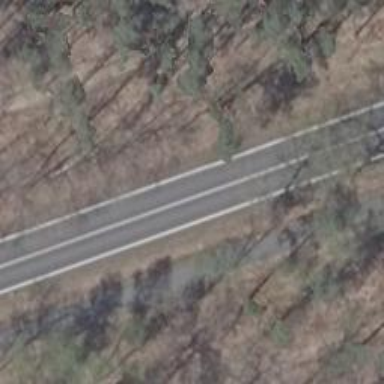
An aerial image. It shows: Secondary road with asphalt surface.